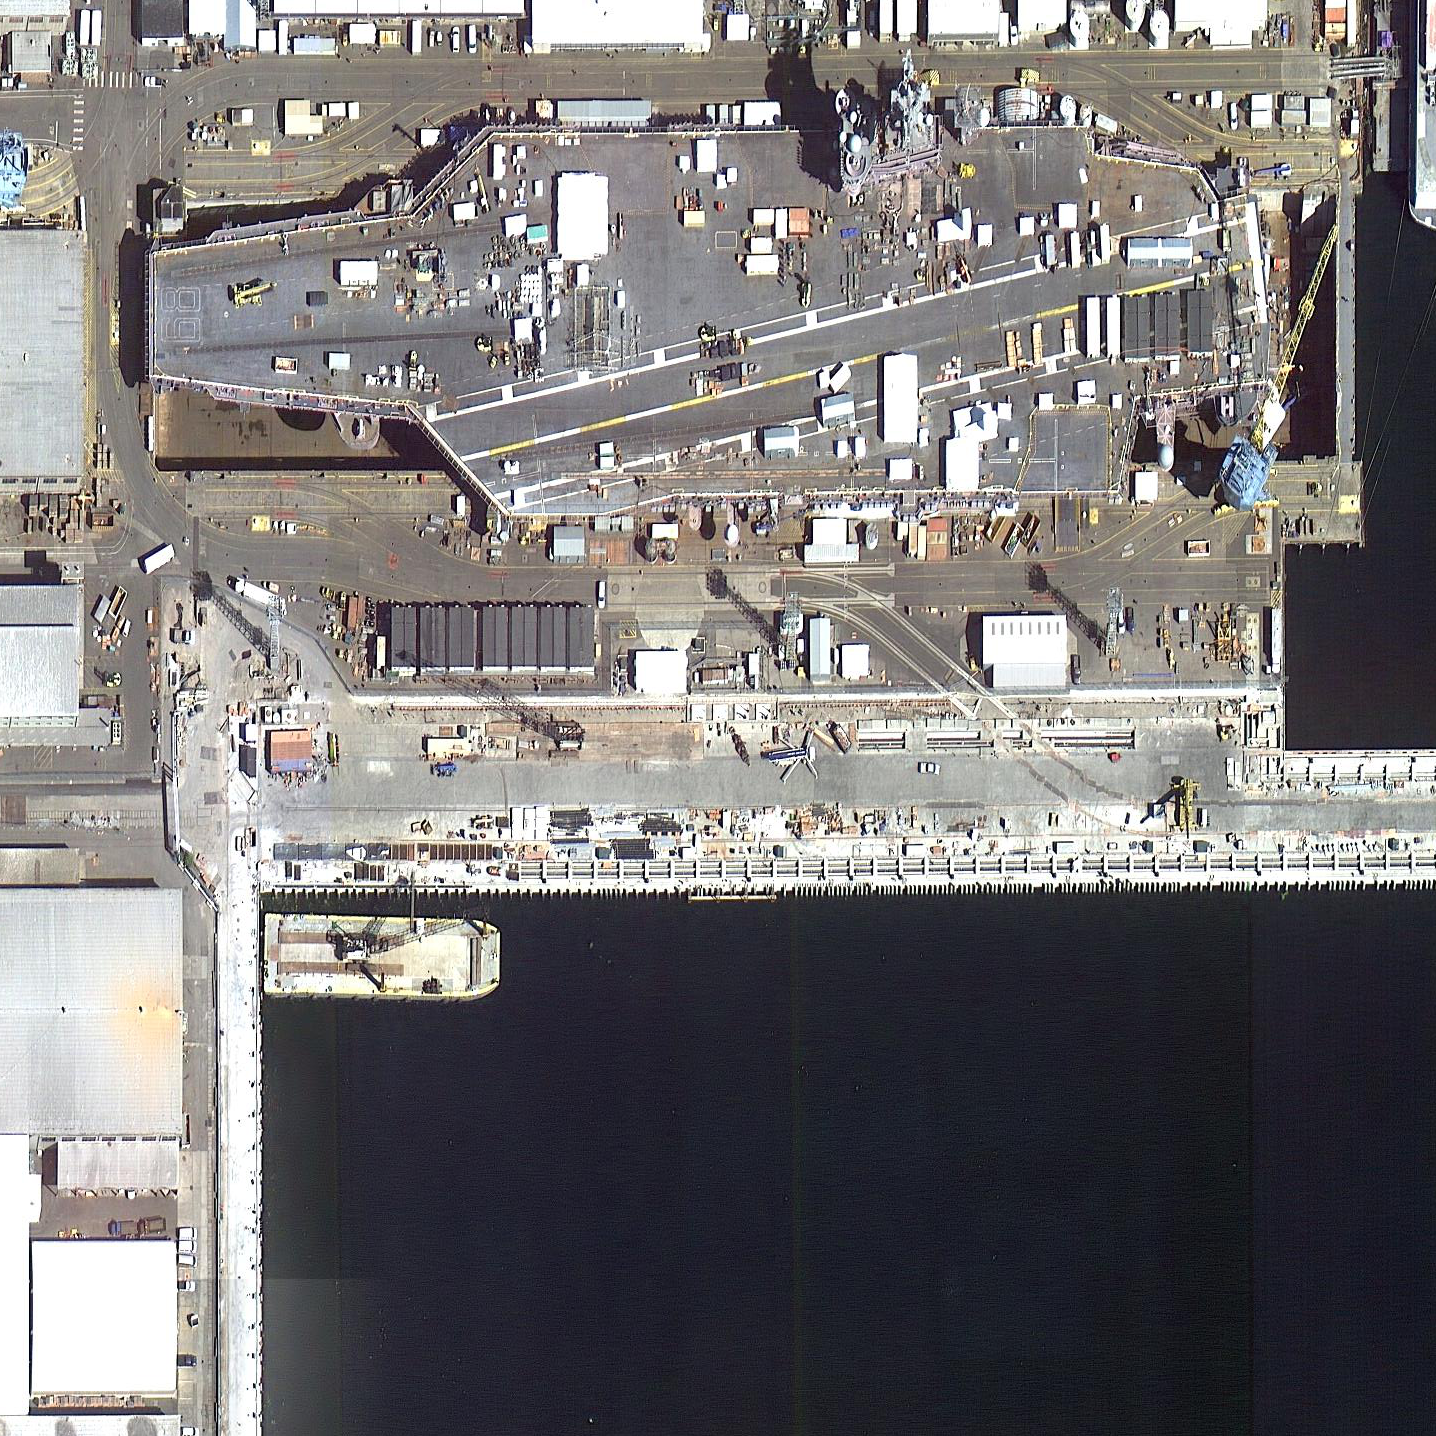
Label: Nimitz-class_aircraft_carrier